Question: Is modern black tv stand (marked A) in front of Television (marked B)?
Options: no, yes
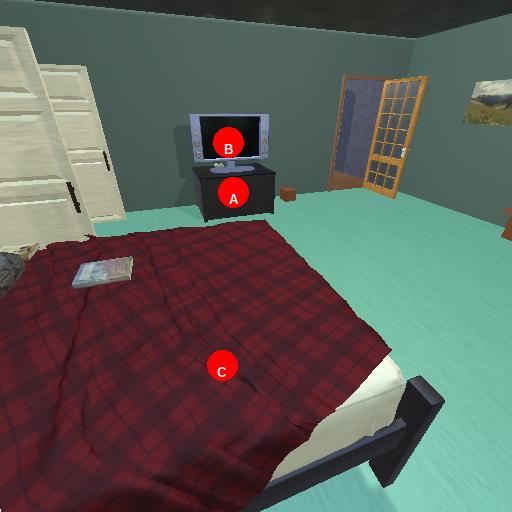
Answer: no